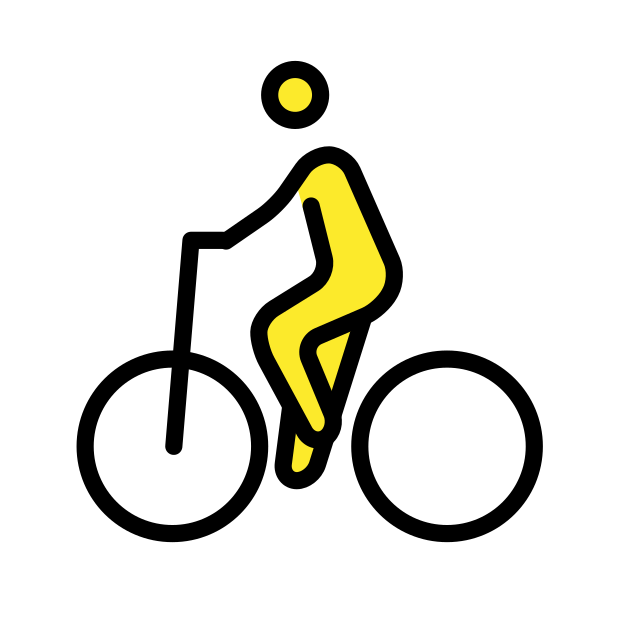
person biking